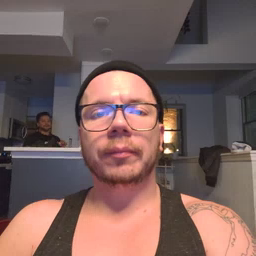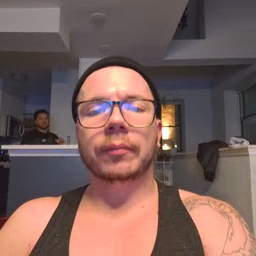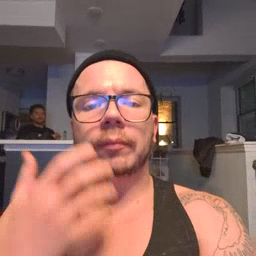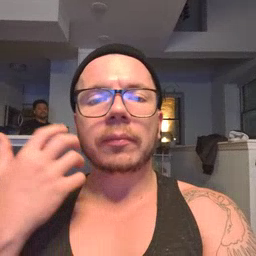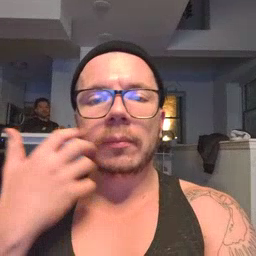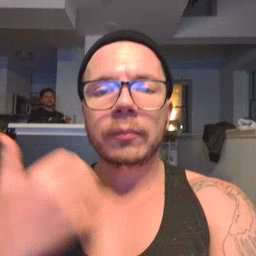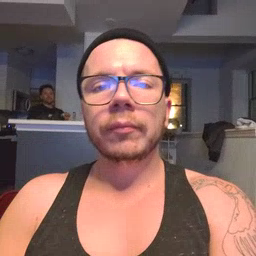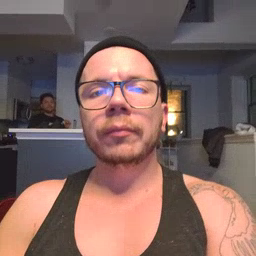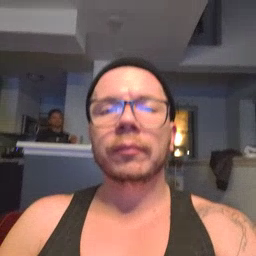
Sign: tiger